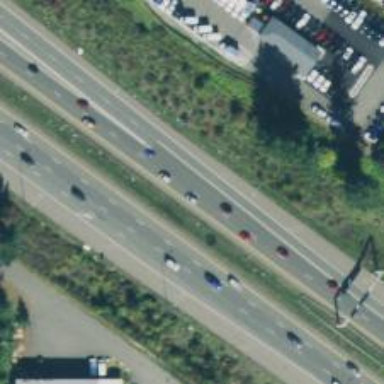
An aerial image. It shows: Motorway.